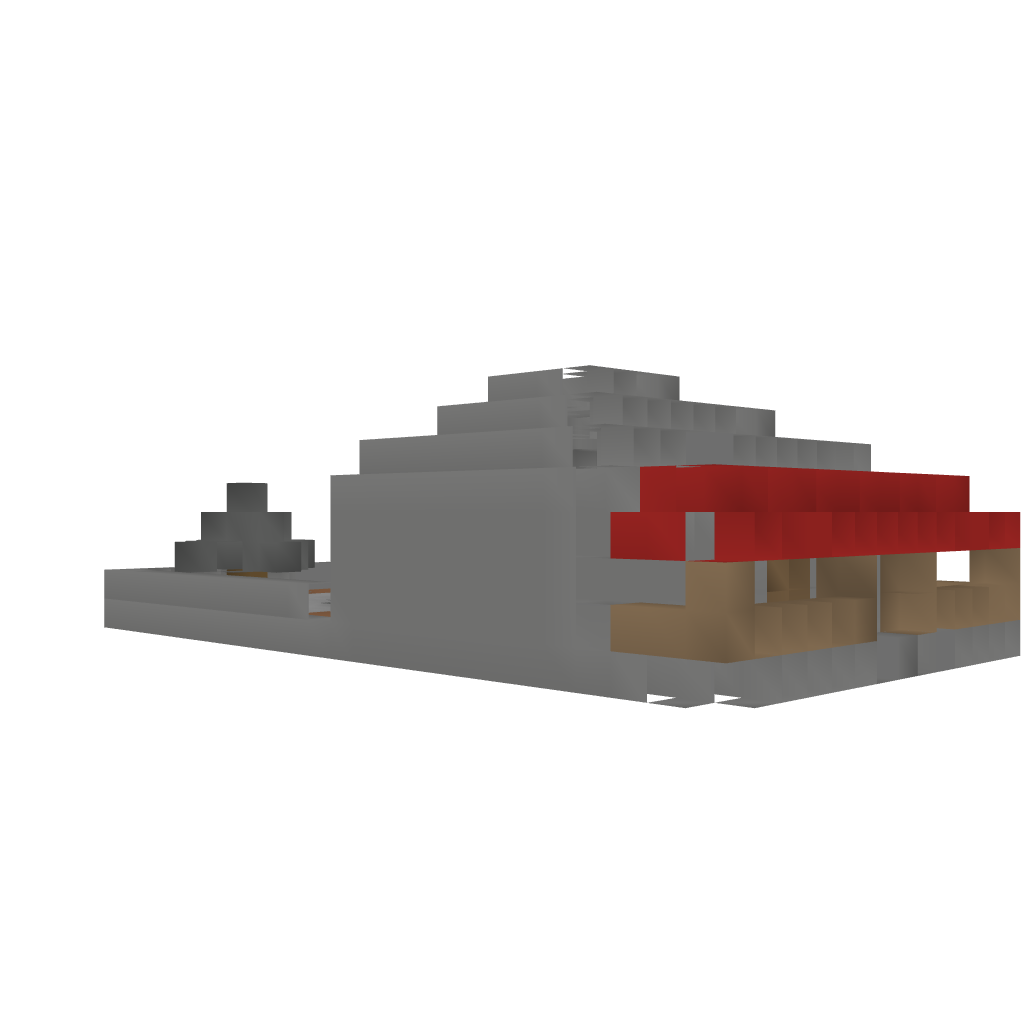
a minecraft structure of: mansion